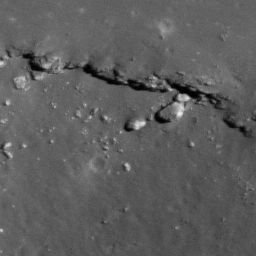
Pit: Copernicus LB3
Host crater: Copernicus
Host type: impact_melt
Lunar coordinates: latitude 10.095, longitude 339.923